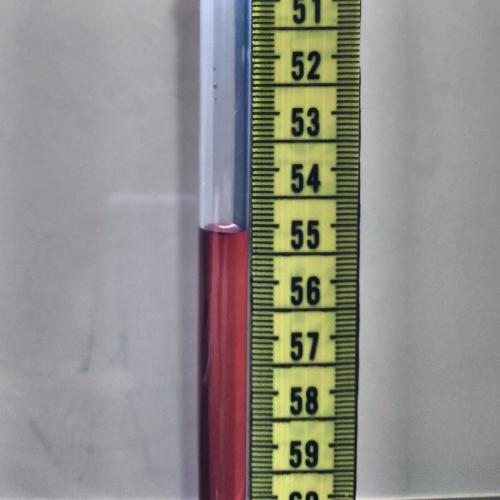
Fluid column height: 55.1 cm